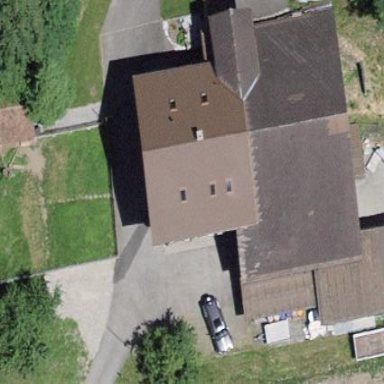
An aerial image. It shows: Farm building.